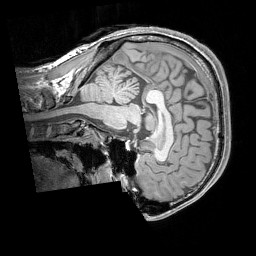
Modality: T1w
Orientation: sagittal